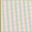
Piece: xx